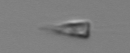
Label: Calciopappus